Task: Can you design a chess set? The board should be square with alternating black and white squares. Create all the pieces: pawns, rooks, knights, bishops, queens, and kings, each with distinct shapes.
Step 681:
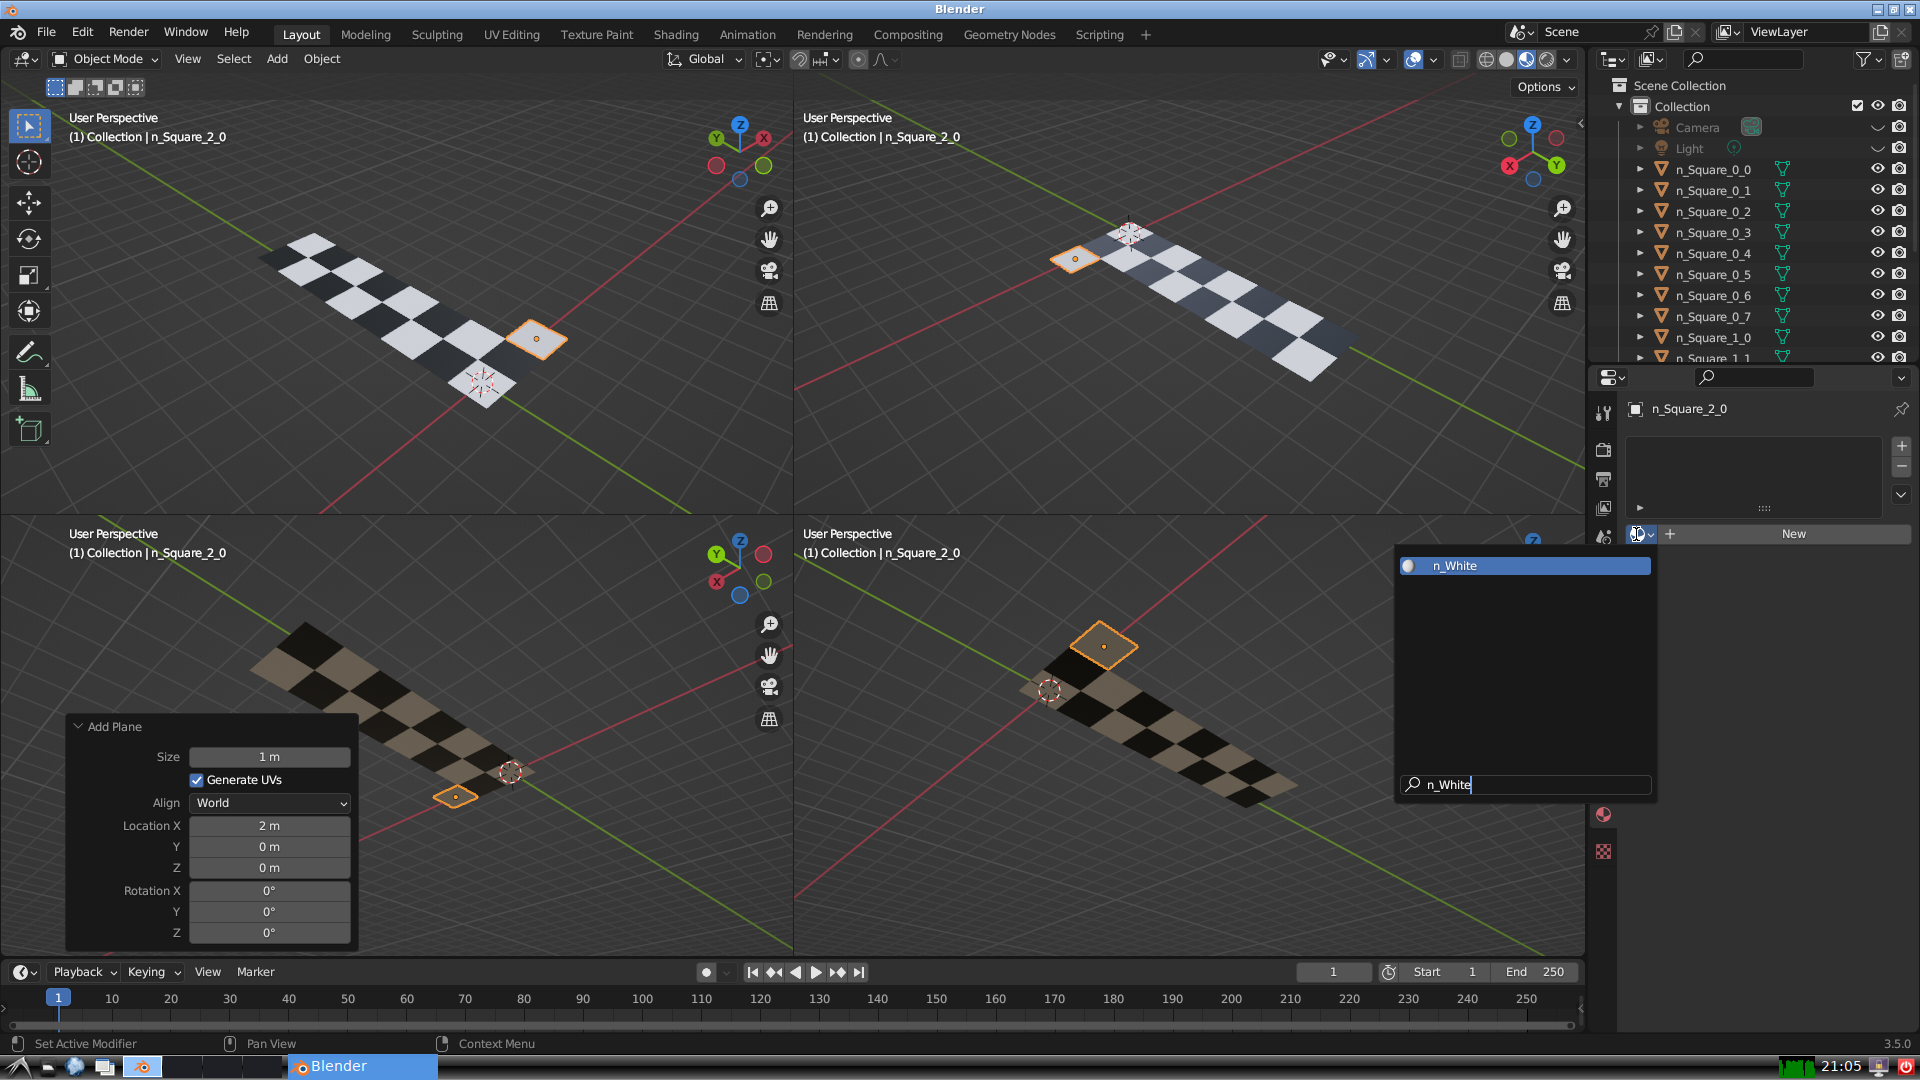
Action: {"key_press": ['Return']}